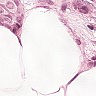
Metastatic tissue present: yes